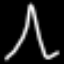
Label: The Eiffel Tower